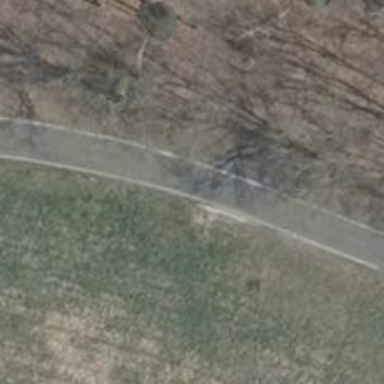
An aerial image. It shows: Tertiary road with asphalt surface.